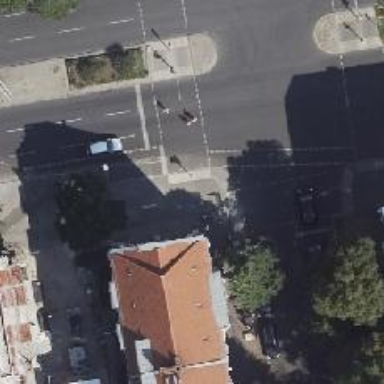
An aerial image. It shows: Sidewalk along the footway.